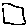
Label: square